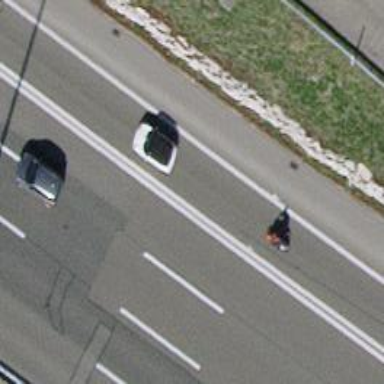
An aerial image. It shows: Asphalt motorway link.